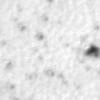
Label: no_change